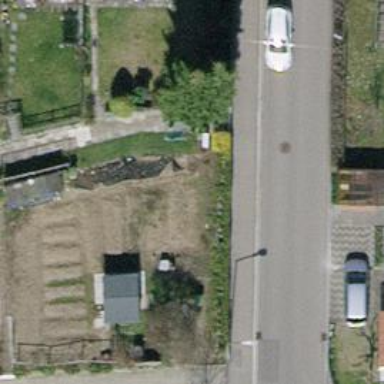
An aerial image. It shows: Hedge acting as barrier.